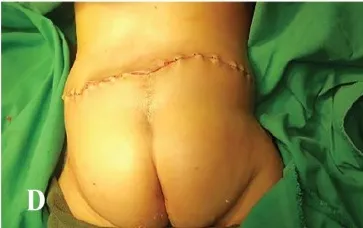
D: The skin was closed with subcuticular absorbable sutures. Steristrips were applied to support the wound.
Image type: medical_photograph (other_medical_photograph)